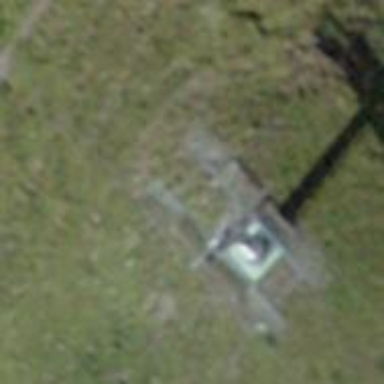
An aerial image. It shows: Pylon for aerialway.